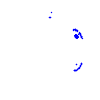
Particle: kaon